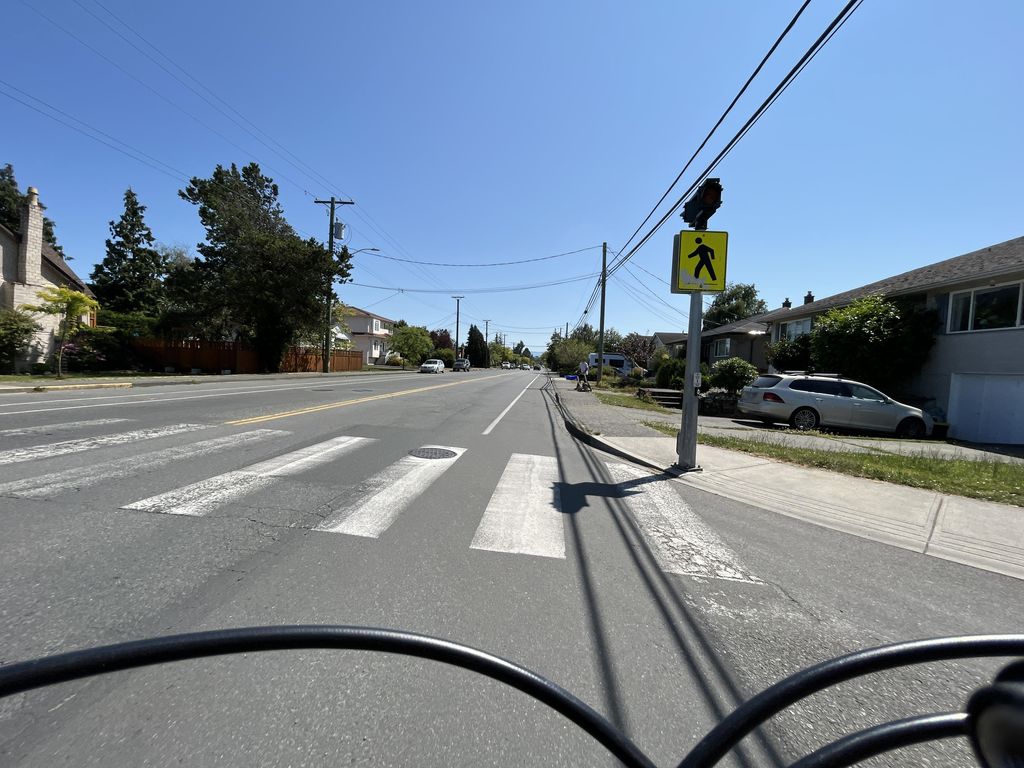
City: victoria